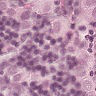
Metastatic tissue present: yes